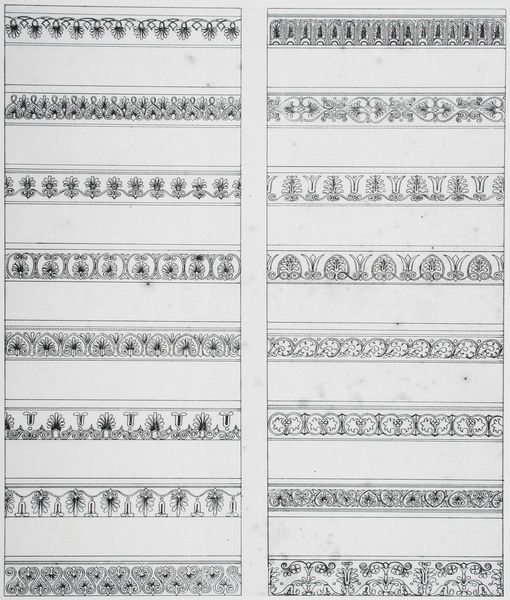
Titel: Ornamententwürfe
Künstler: Friedrich von Gärtner
Standort: München
Institution: Architekturmuseum der Technischen Universität
Schlagwörter: blätter, weiß, blume, blumen, grau, schwarz, skizze, zeichnung, blüten, muster, ornament, rahmen, blatt, borte, kreis, schrift, papier, grafik, graphik, linien, spalten, rand, bordüre, jugendstil, tapete, dekor, ornamente, verzierung, streifen, buch, linie, symmetrisch, druck, illustration, schwarzweiß, stilisiert, reihe, reihen, schnörkel, serie, horizontal, zeilen, zier, schmuckrahmen, bänder, entwürfe, musterbuch, borde, bordüren, skizzen, abfolge, kelche, wiederholung, rosetten, mäander, motive, friese, vertikal, perlband, buchmalerei, seriendruck, schnittmuster, rapport, zierborte, seriell, musterserien, textilentwürfe, textl, textlentwürfe, schmuckband, 1500, wiederholend, jugendstilornament, rtapport